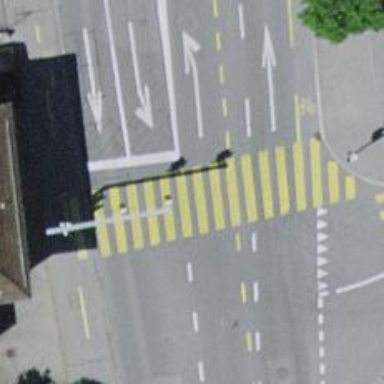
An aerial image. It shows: Road crossing with traffic signals and island.